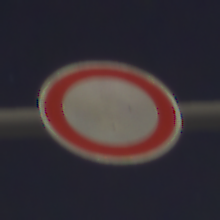
Verkehrszeichen: VerbotFahrzeugeAllerArt
Umgebung: Outdoor, Suburban
Tageszeit: Night
Wetter: PartlyCloudy
Licht: Artificial
Jahreszeit: NotSpecified
Kontrast: HighContrast